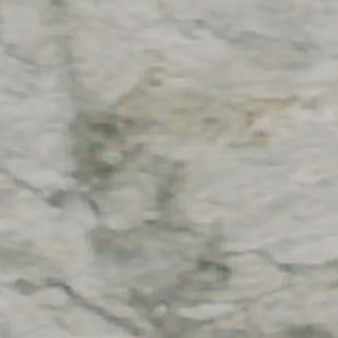
Label: other